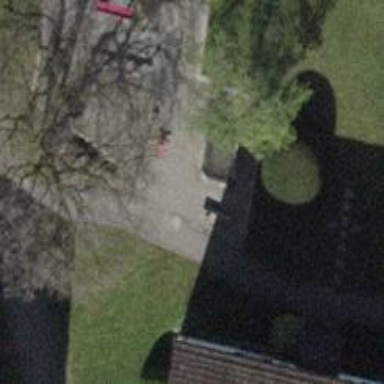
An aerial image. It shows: Brown bench in the vicinity.